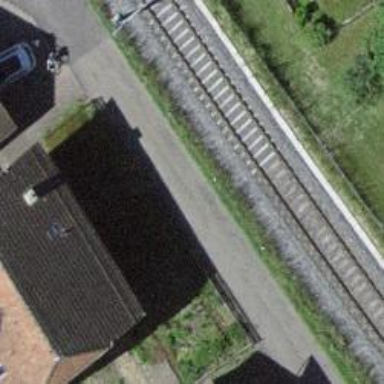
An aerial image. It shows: Single railway track with electrified contact line.